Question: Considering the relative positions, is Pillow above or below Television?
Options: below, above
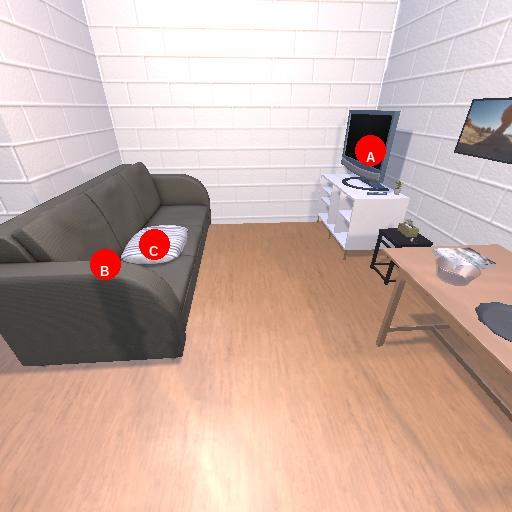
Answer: below